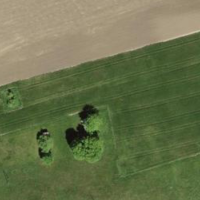
EUNIS habitat code: 25
Species observed at this site:
Emberiza citrinella